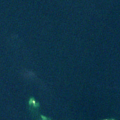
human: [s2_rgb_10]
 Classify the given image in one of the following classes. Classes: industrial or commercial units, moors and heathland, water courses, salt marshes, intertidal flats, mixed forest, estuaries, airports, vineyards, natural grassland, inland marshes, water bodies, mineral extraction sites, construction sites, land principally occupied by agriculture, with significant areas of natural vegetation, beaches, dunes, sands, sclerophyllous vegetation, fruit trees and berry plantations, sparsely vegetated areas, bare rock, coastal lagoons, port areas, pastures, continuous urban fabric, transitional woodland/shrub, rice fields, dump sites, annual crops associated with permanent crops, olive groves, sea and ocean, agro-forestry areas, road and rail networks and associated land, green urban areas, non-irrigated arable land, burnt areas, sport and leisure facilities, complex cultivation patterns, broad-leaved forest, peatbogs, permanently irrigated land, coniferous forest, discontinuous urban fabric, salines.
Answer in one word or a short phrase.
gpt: mixed forest, sea and ocean